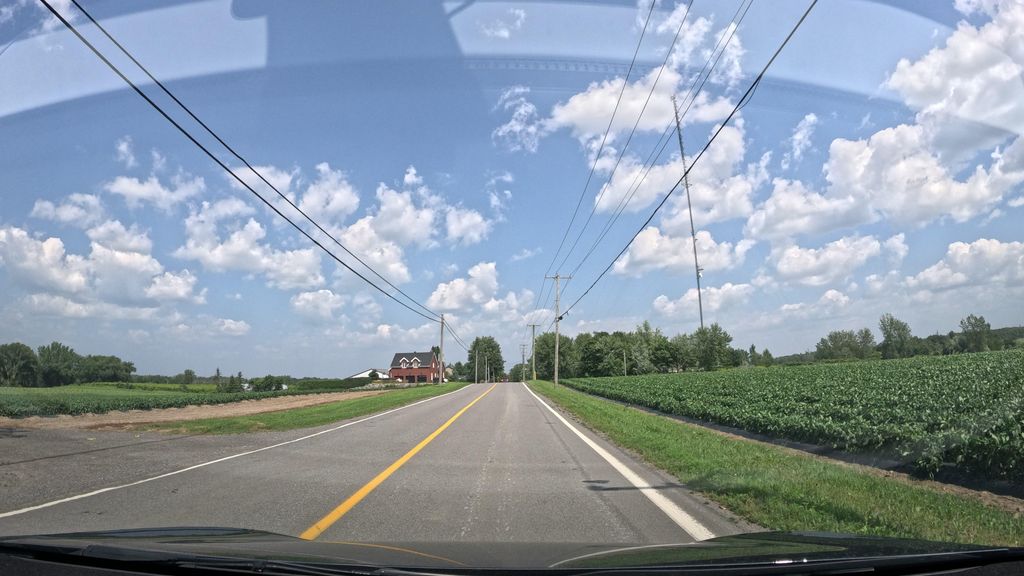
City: montreal